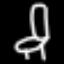
Label: chair